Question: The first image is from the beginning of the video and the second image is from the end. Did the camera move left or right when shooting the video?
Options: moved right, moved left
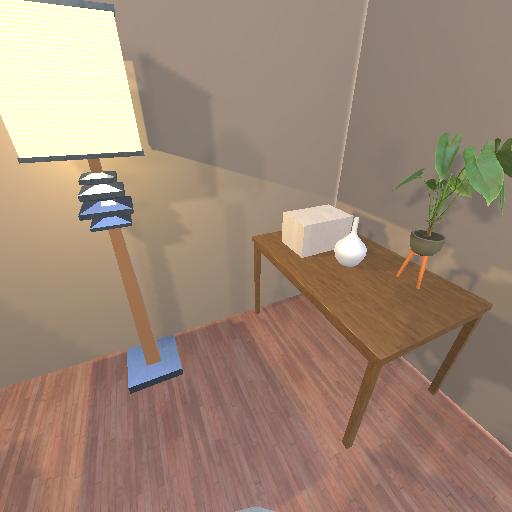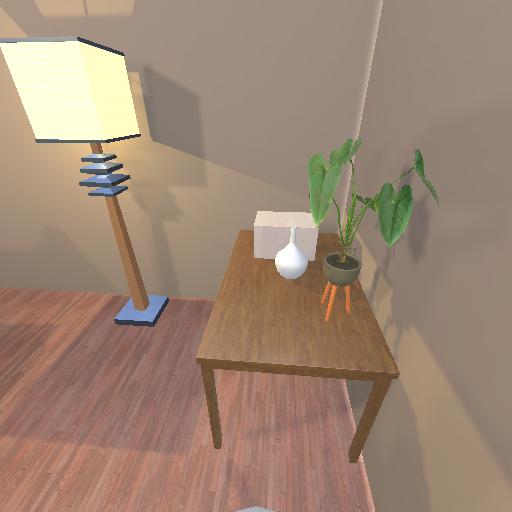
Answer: moved right